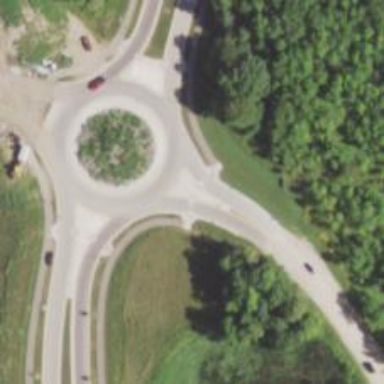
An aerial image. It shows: Marked crossing on cycleway road.